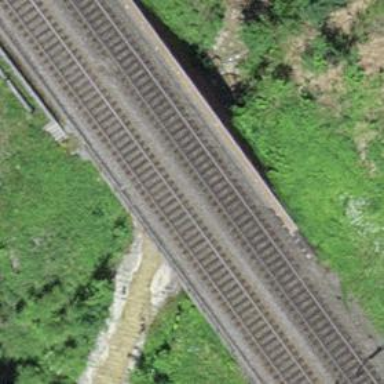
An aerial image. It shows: Railway bridge with electrified contact line. There is one track on the bridge.